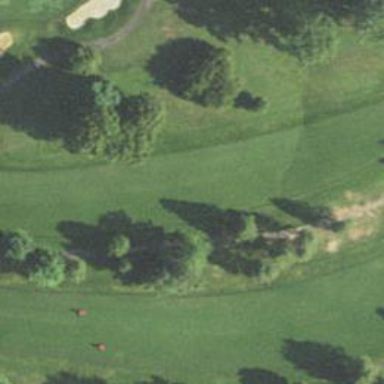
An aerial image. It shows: Golf fairway in the image.